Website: apple
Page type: payment
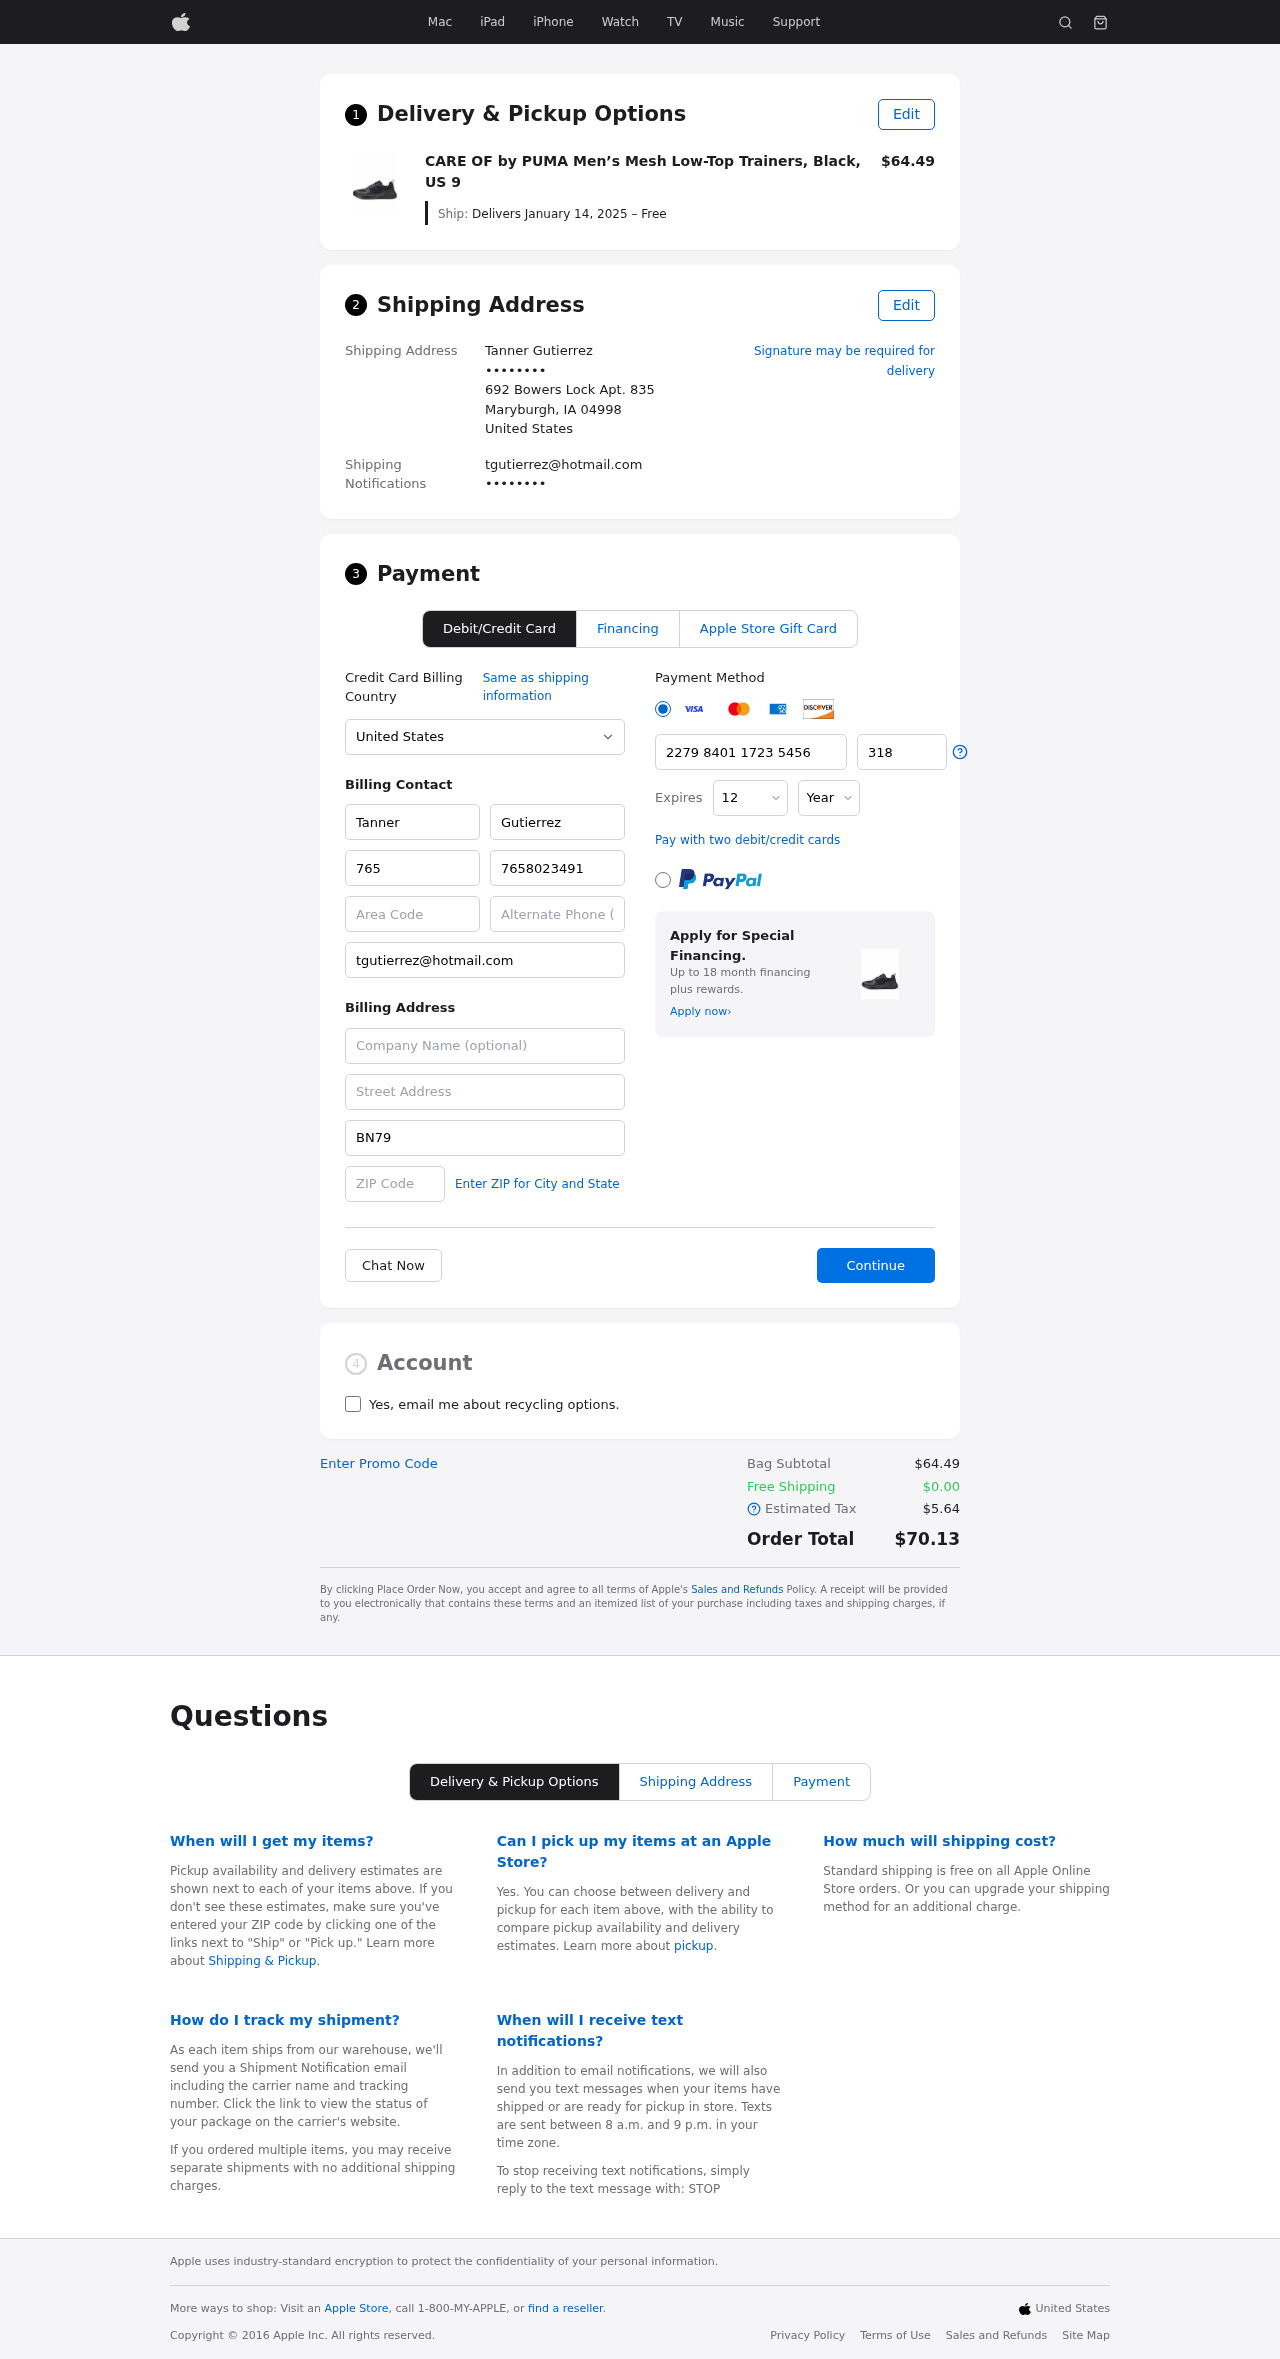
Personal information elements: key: PII_CARD_CVV
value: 318
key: PII_CARD_EXPIRY_MONTH
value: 12
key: PII_CARD_EXPIRY_YEAR
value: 30
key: PII_CARD_NUMBER
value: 2279 8401 1723 5456
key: PII_CITY_STATE_ZIP
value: Maryburgh, IA 04998
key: PII_COUNTRY
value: United States
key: PII_EMAIL
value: tgutierrez@hotmail.com
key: PII_EMAIL2
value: tgutierrez@hotmail.com
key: PII_FIRSTNAME
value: Tanner
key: PII_FULLNAME
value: Tanner Gutierrez
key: PII_LASTNAME
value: Gutierrez
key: PII_PHONE3
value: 7658023491
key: PII_PHONE_AREA
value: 765
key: PII_SECURITY_CODE
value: BN79
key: PII_STREET
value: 692 Bowers Lock Apt. 835
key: PII_PHONE
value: ••••••••
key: PII_PHONE2
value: ••••••••
Product elements: key: PRODUCT1_NAME
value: CARE OF by PUMA Men’s Mesh Low-Top Trainers, Black, US 9
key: PRODUCT1_PRICE
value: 64.49
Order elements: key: ORDER_DELIVERY_DATE
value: Delivers January 14, 2025 – Free
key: ORDER_SUBTOTAL
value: $64.49
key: ORDER_SHIPPING_COST
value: $0.00
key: ORDER_TAX
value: $5.64
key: ORDER_TOTAL
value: $70.13